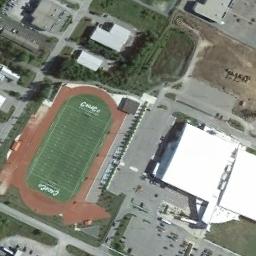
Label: ground_track_field